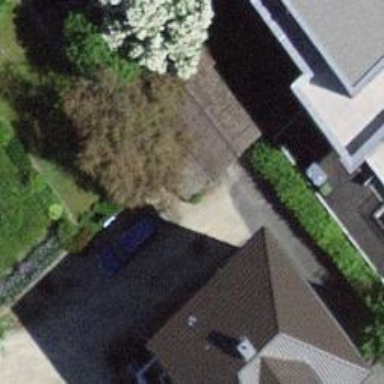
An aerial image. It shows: Garage building.